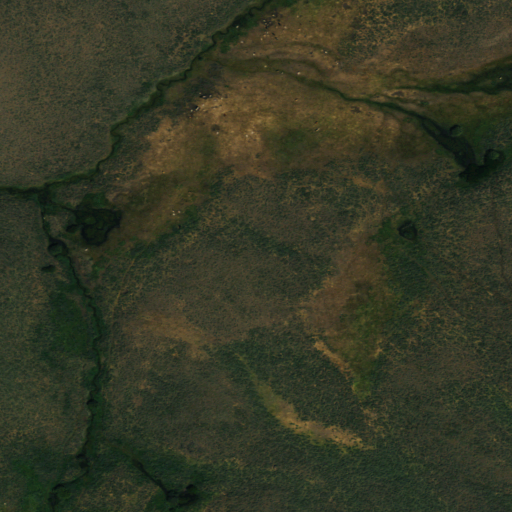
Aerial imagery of depression(s) in Nevada named Theodore Basin containing shrub and woody wetlands